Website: bh-photo
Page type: payment
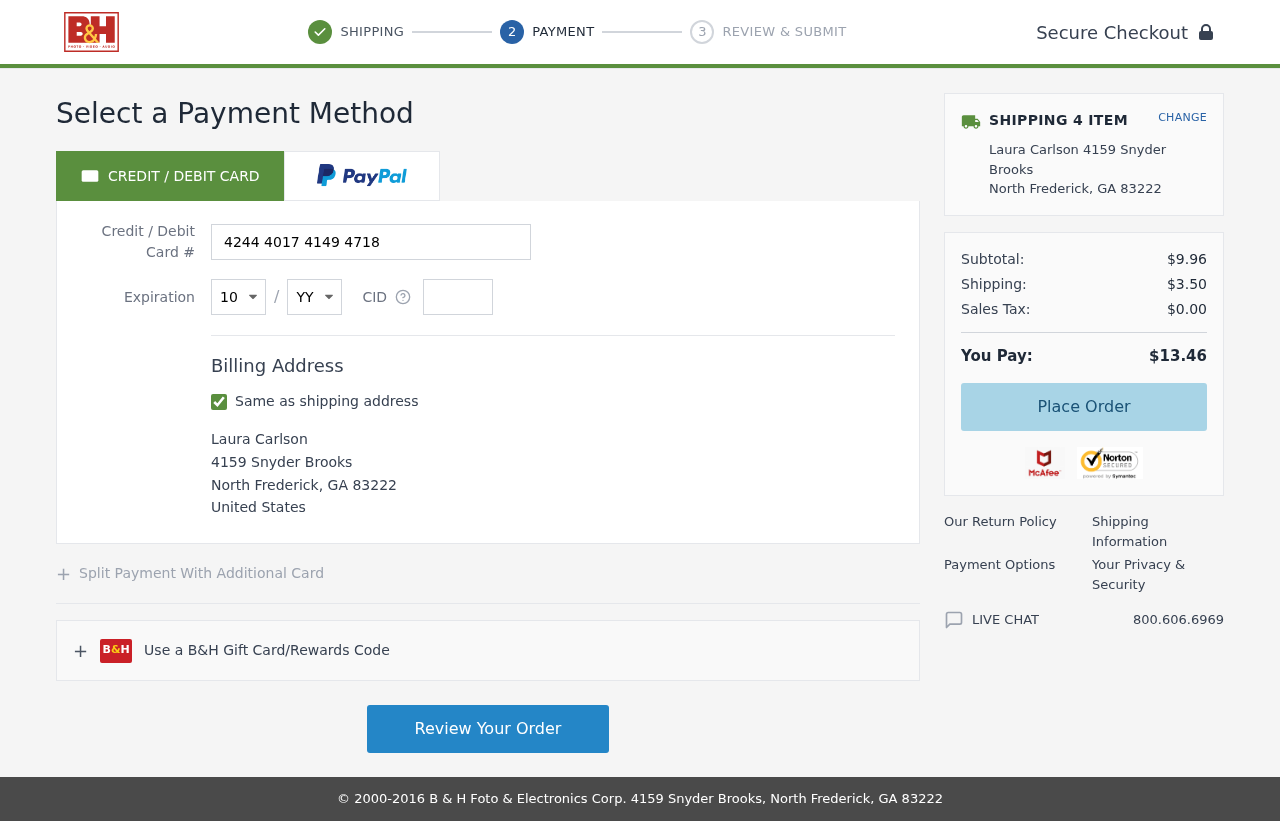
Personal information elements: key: PII_CARD_CVV
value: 310
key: PII_CARD_EXPIRY_MONTH
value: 10
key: PII_CARD_EXPIRY_YEAR
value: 29
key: PII_CARD_NUMBER
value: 4244 4017 4149 4718
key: PII_CITY
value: North Frederick
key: PII_COUNTRY
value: United States
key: PII_FULLNAME
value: Laura Carlson
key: PII_POSTCODE
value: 83222
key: PII_STATE_ABBR
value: GA
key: PII_STREET
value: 4159 Snyder Brooks
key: PII_FULLNAME2
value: Laura Carlson
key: PII_STREET2
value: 4159 Snyder Brooks
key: PII_CITY2
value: North Frederick
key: PII_STATE_ABBR2
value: GA
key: PII_POSTCODE2
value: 83222
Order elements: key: ORDER_NUM_ITEMS
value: SHIPPING 4 ITEM
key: ORDER_SUBTOTAL
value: $9.96
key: ORDER_SHIPPING_COST
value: $3.50
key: ORDER_TAX
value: $0.00
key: ORDER_TOTAL
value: $13.46